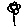
Label: flower